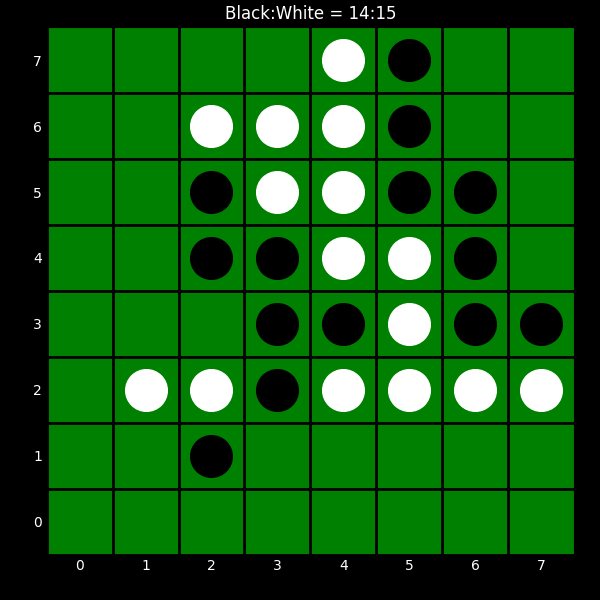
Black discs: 14
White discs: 15